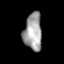
Tissue: lung
Cell type: T cells
Senescence score: 0.2172
Nuclear area (px): 657
Mean DAPI intensity: 161.339